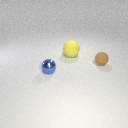
small blue metal sphere in front of small brown rubber sphere